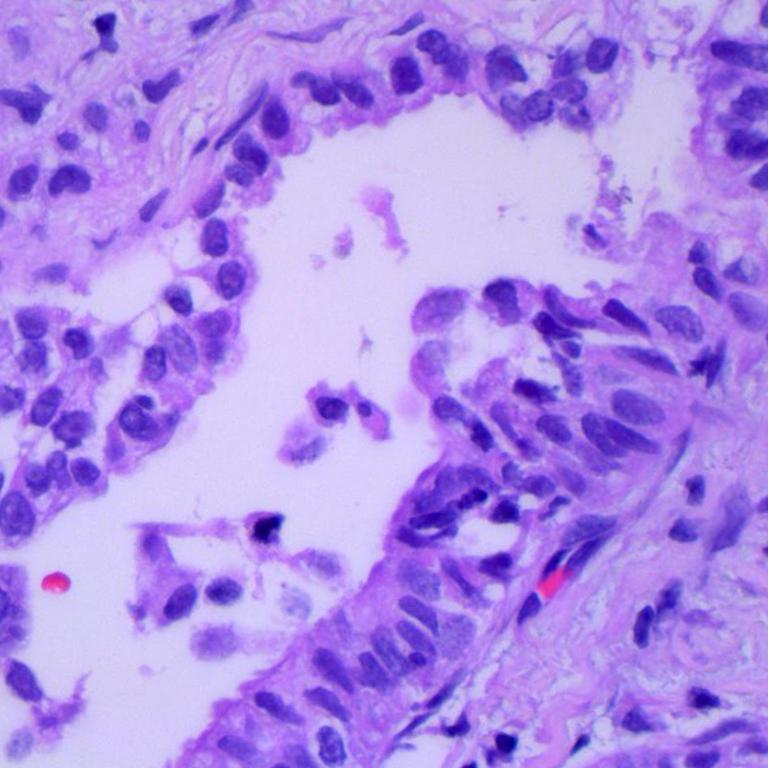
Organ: lung
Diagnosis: adenocarcinomas